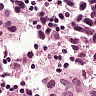
Metastatic tissue present: yes